Question: i'am not an expert handling with http but what is was trying to accomplish is:
If the response is in cache return cache if not return network response simple as that.
But the problem is the the response code is always 504 but i'am sure that it's cached, so for my understanding it should return != 504, the code is in the "doGetRequest" method.
My okhttp client:
'''
public class RestAsyncHttpClient {
/* Constants */
private static final String TAG = "RestAsyncHttpClient";
private static long HTTP_CACHE_SIZE = 10 * 1024 * 1024; // 10 MiB
private static final String DISK_CACHE_SUBDIR = "cacheApi";
/* Properties */
private static OkHttpClient mHttpClient;
private static Cache cache;
private static RestAsyncHttpClient instance = null;
private Context context;
public static RestAsyncHttpClient getInstance() {
if (instance == null) {
instance = new RestAsyncHttpClient();
}
return instance;
}
/**
* Initialize HttpClient
*/
public void initialize(Context context) {
setContext(context);
mHttpClient = new OkHttpClient();
configureSslSocketFactory();
configureCache();
configureTimeouts();
}
private void setContext(Context context) {
this.context = context;
}
private void configureSslSocketFactory() {
mHttpClient.setSslSocketFactory(HttpsURLConnection.getDefaultSSLSocketFactory());
}
public static void doGetRequest(String url, Callback callback) throws IOException {
Request cachedRequest = new Request.Builder()
.cacheControl(new CacheControl.Builder().onlyIfCached().build())
.url(url)
.build();
Response forceCacheResponse = mHttpClient.newCall(cachedRequest).execute();
if (forceCacheResponse.code() != 504) {
// The resource was cached! Show it.
callback.onResponse(forceCacheResponse);
} else {
Request networkRequest = new Request.Builder().url(url).build();
mHttpClient.newCall(networkRequest).enqueue(callback);
}
}
private void configureCache() {
if (cache == null)
cache = createHttpClientCache(context);
mHttpClient.setCache(cache);
}
private static Cache createHttpClientCache(Context context) {
try {
File cacheDir = context.getDir("cache_api", Context.MODE_PRIVATE);
return new Cache(cacheDir, HTTP_CACHE_SIZE);
} catch (IOException exp) {
LogHelper.error(TAG, "Couldn't create http cache because of IO problem.", exp);
return null;
}
}
private void configureTimeouts() {
mHttpClient.setConnectTimeout(10, TimeUnit.SECONDS);
mHttpClient.setWriteTimeout(35, TimeUnit.SECONDS);
mHttpClient.setReadTimeout(35, TimeUnit.SECONDS);
}
'''
}
My cache is being filled so it should read from cache when no connection available.

Response Headers from server:
- - - - - -
Request Headers:
- - - - - - -
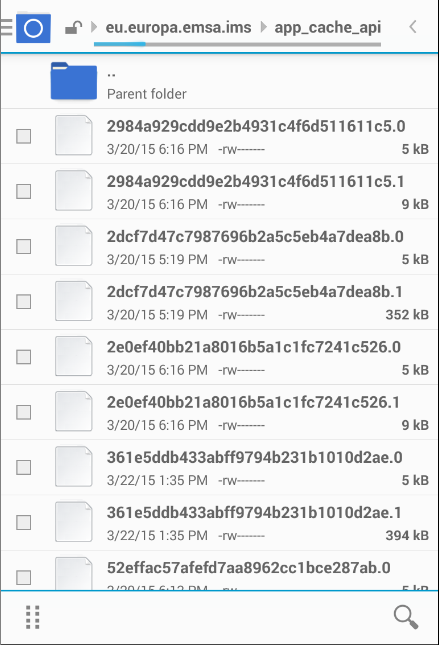
Answer: When you get a response back, you need to read it entirely, otherwise it won't be cached. This is because OkHttp only commits the response to the cache when you finish reading its body.
You don't need the special case for 504. Just make the request regularly, and it'll use the cache if it can.